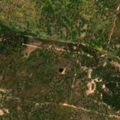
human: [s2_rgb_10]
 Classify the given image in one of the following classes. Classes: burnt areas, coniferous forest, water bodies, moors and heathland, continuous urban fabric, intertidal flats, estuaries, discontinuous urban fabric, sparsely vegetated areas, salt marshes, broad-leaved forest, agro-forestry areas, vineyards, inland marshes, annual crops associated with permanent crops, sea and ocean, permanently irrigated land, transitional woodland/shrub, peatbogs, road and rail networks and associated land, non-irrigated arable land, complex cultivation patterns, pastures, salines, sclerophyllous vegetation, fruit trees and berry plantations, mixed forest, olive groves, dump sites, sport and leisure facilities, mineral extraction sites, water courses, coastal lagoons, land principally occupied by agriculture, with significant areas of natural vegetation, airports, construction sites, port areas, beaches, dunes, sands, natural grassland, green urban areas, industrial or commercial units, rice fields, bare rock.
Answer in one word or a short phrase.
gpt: continuous urban fabric